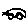
Label: car